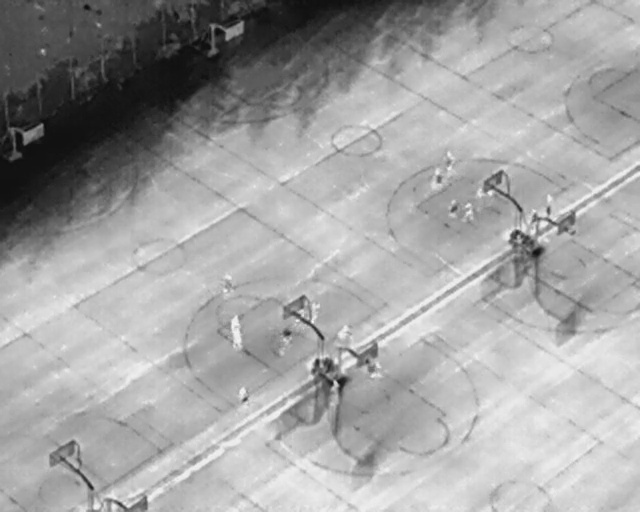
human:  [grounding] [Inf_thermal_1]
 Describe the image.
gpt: In the satellite image, there is  <ref>4 medium person </ref> <box>[[33, 54, 37, 56, 2], [35, 64, 39, 66, 175], [35, 61, 37, 63, 2], [66, 33, 70, 36, 2]]</box> located at center,  <ref>1 small person </ref> <box>[[36, 76, 39, 77, 2]]</box> located at bottom,  <ref>3 medium person </ref> <box>[[69, 39, 72, 41, 2], [71, 40, 75, 42, 2], [68, 30, 71, 32, 168]]</box> located at right.